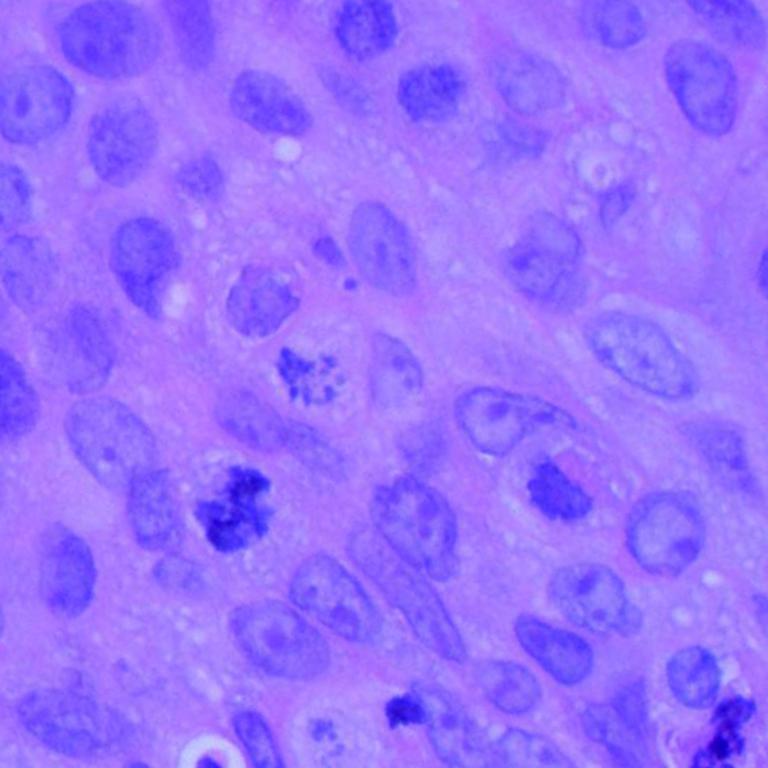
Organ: lung
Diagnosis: squamous carcinomas